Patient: sex F, age 68
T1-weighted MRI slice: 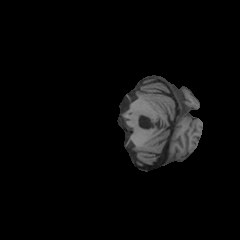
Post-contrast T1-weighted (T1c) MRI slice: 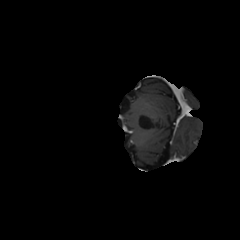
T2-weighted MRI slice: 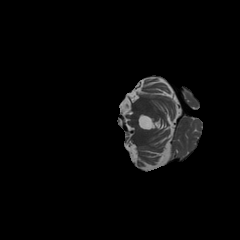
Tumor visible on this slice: no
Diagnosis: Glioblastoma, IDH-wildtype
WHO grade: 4